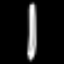
Label: pencil